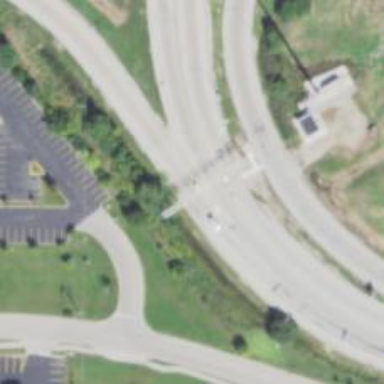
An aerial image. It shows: Toll gantry on the road.